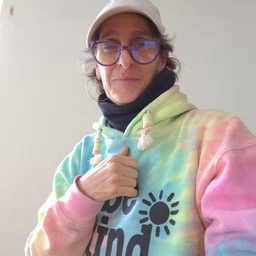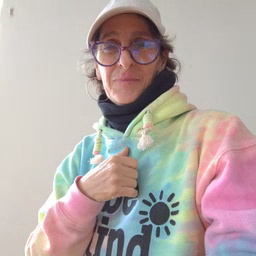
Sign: napkin